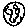
Label: moon